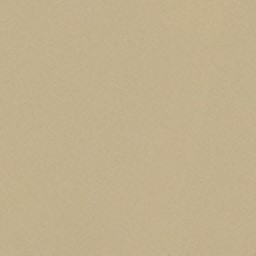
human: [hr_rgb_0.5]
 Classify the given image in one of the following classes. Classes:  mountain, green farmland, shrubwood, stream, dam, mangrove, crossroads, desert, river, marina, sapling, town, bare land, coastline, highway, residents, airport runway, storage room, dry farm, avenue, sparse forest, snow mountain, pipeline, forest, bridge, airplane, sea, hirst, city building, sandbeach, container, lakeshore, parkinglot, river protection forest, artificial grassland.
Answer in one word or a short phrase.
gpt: desert